Interaction volume radius: 5 \u00c5
Interaction volume height: 30 \u00c5
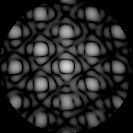
Disorder parameter: 0.1007